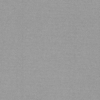
Label: dusty